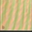
Piece: xx